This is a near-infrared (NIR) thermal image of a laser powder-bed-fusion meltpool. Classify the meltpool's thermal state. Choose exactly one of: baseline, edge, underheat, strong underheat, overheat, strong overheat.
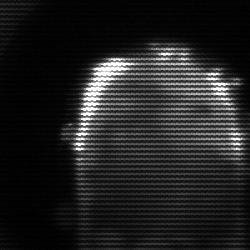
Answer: baseline